Question: I am developing a master detail application using Xcode 4.3.3, now in the master view controller i have managed to load an additional view controller called "Fav Real"When this view controller loads, it will contain different items taken from an sqlite database into a tableViewController. My problem is here, i need when i click on any loaded row, to load a different viewController into the detailViewController, to load another view controller instead of the first one. I am actually lost, i tried to do the following schema but i have no idea how to do my goal...Any help will be highly appreciated.
As it shows, the items will load correctly in the FavReal tableView , but my goal is when i click at any row, the "Details" showing in the right will load instead of the DetailsViewController.I tried this code in the FavReal.m but i always get : " Application tried to push a nil view controller on target .
'''
- (void)tableView:(UITableView *)tableView didSelectRowAtIndexPath:(NSIndexPath *)indexPath {
Details * vc4 = [self.storyboard instantiateViewControllerWithIdentifier:@"Details"];
[self.navigationController pushViewController:vc4 animated:YES];
}
'''
Thank you for your time, if any further details are needed please tell me
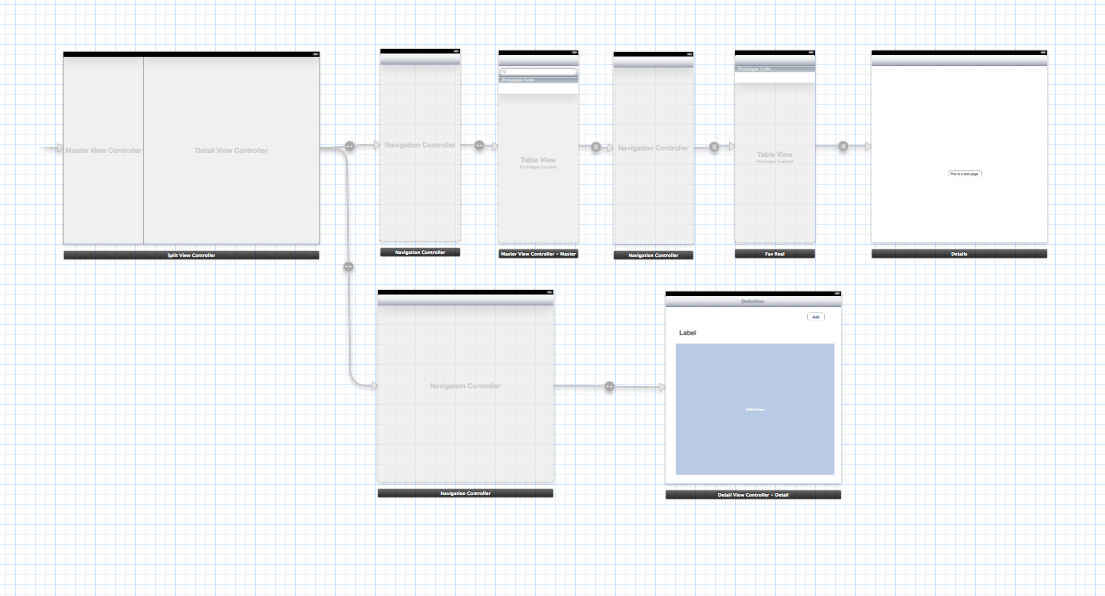
Answer: In case anyone was having the same problem as i was, the only solution i found is not to load a different view controller and replace the original detailViewController, but the actual solution was to create a new storyboard and make it appear when the Favorites button is clicked, this way you'll have a nice stylish effect and keep your data presentation accurate. To do so use the following lines of code :
'''
UIStoryboard* storyboard = [UIStoryboard storyboardWithName:@"SecondStoryboard" bundle:nil];
UIViewController* initialHelpView = [storyboard instantiateInitialViewController];
initialHelpView.modalPresentationStyle = UIModalPresentationFullScreen;
[self presentModalViewController:initialHelpView animated:YES];
'''
You have the freedom to change the modal presentation as u prefer.Best of luck